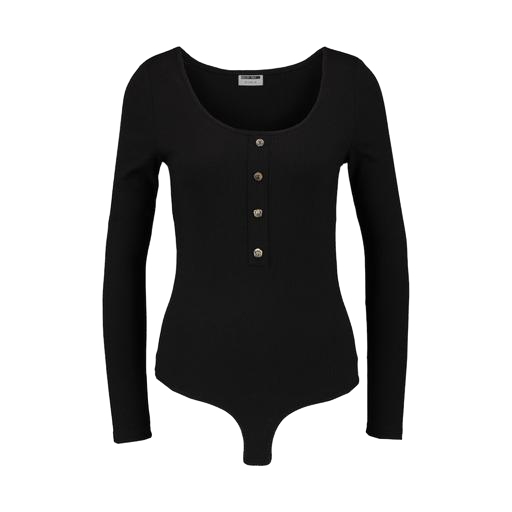
black henley long-sleeved ribbed-jersey top, black nly half button shirt, black ribbed henley, white background